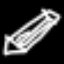
Label: pencil